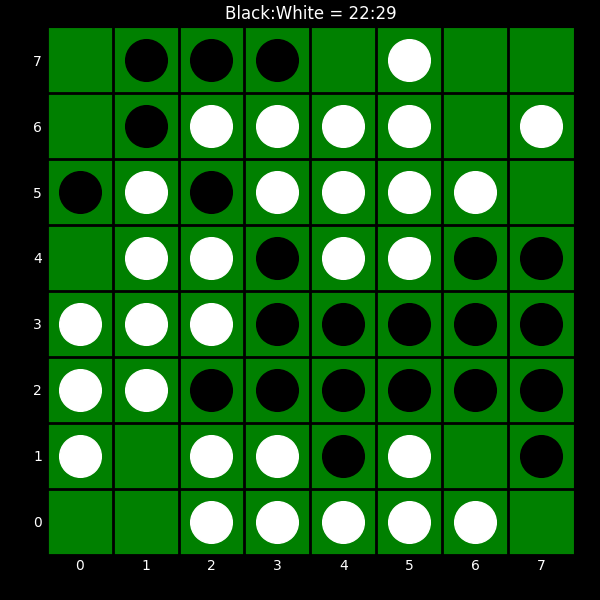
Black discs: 22
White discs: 29